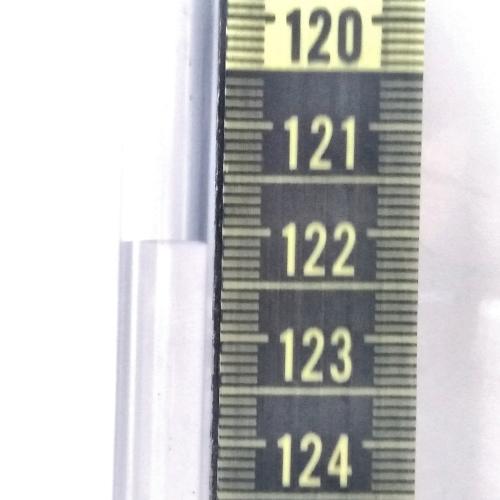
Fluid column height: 122.1 cm